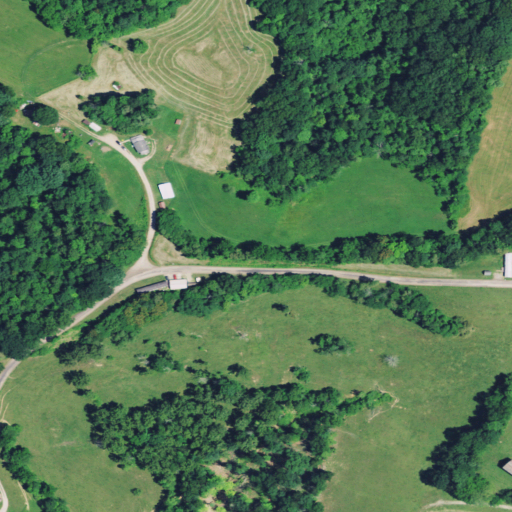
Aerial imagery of ridge(s) in Ohio named Butterbean Ridge containing deciduous forest, pasture, open development, mixed forest, and low intensity development